Chest X-ray:
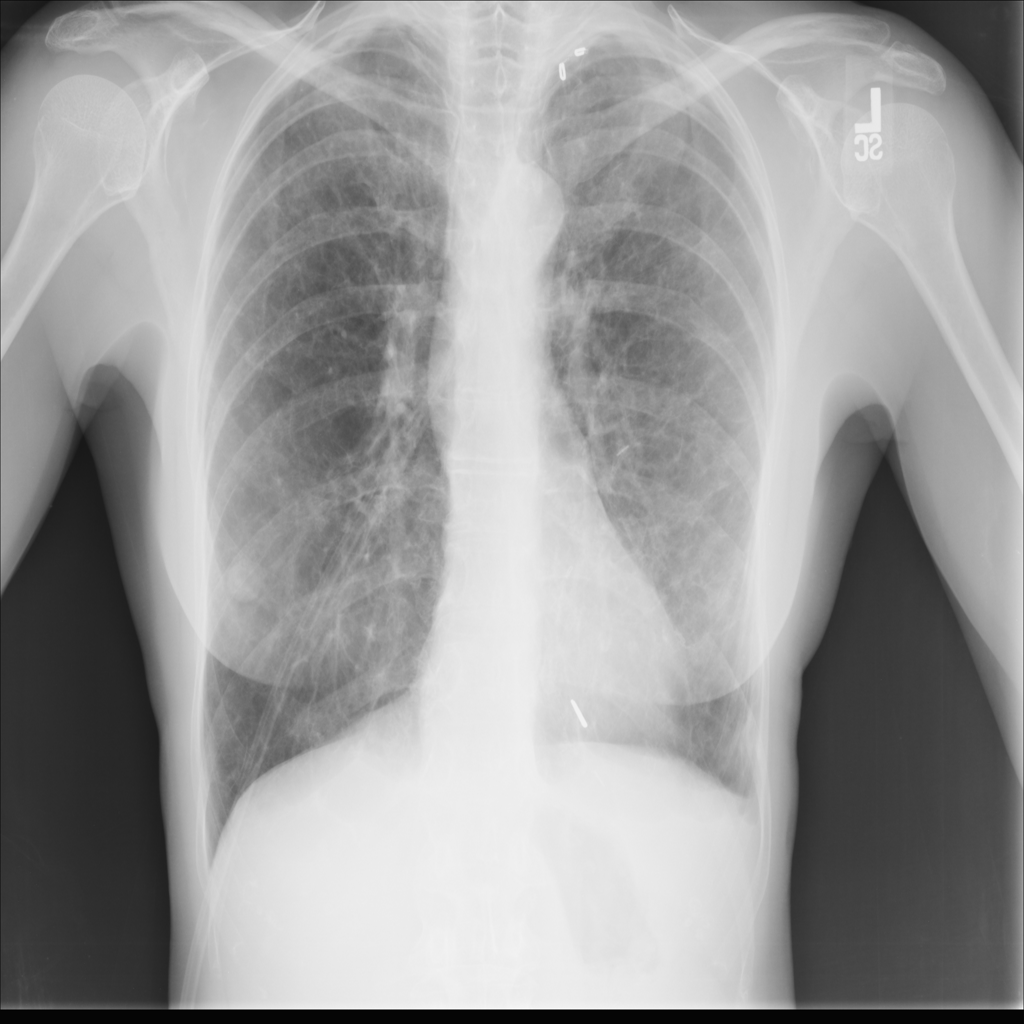
Findings: Nodule, Pleural Thickening, Emphysema
No abnormal finding: no